【题型】解答题　【知识点】平面几何　【难度】medium
（2023·上海黄浦·一模）已知：如图，平行四边形$ABCD$中，点$M$、$N$分别在边$DC$、$BC$上，对角线$BD$分别交$AM$、$AN$于点$E$、$F$，且$DE:EF:BF = 1:2:1$。

(1) 求证：$MN \parallel BD$；

\vspace{0.2cm}

(2) 设$\overrightarrow{AM} = \vec{a}$，$\overrightarrow{AN} = \vec{b}$，请直接写出$\overrightarrow{BD}$关于$\vec{a}$、$\vec{b}$的分解式。
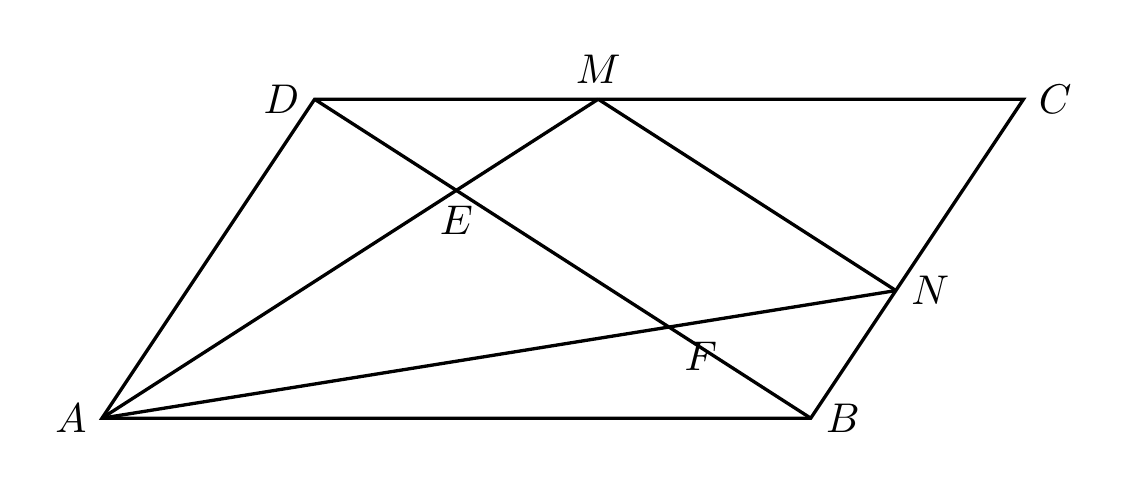
【解答】
\textbf{【答案】}
(1) 证明见解析；
(2) $\boldsymbol{\overrightarrow{BD} = \frac{3}{2}\vec{a} - \frac{3}{2}\vec{b}}$。

\vspace{0.3cm}

\textbf{【分析】}
(1) 由平行四边形的性质可得，$DM \parallel AB$，$BN \parallel AD$，$AB = CD$，$AD = BC$，进而得$\triangle DEM \backsim \triangle BEA$，$\triangle BFN \backsim \triangle DFA$，得$DM:DC = BN:BC = 1:3$，再证$\triangle MCN \backsim \triangle DCB$得$\angle CMN = \angle CDB$，从而即可得证；

(2) 由向量的差可知，$\overrightarrow{NM} = \overrightarrow{AM} - \overrightarrow{AN} = \vec{a} - \vec{b}$，再证$BD = \frac{3}{2}MN$，从而$\overrightarrow{BD} = \frac{3}{2}\vec{a} - \frac{3}{2}\vec{b}$。

\vspace{0.3cm}

\textbf{【详解】}
(1) 证明：$\because DE:EF:BF = 1:2:1$，
\[
\therefore DE:BE = 1:3,\quad BF:DF = 1:3
\]
$\because$ 四边形$ABCD$是平行四边形，
\[
\therefore DM \parallel AB,\ BN \parallel AD,\ AB = CD,\ AD = BC,
\]
\[
\therefore \triangle DEM \backsim \triangle BEA,\ \triangle BFN \backsim \triangle DFA,
\]
\[
\therefore DM:DC = DM:AB = DE:BE = 1:3,
\]
\[
BN:BC = BN:AD = BF:BD = 1:3,
\]
\[
\therefore DM:DC = BN:BC = 1:3,
\]
\[
\therefore CM:DC = CN:BC = 2:3,
\]
$\because \angle MCN = \angle DCB$，
\[
\therefore \triangle MCN \backsim \triangle DCB,
\]
\[
\therefore \angle CMN = \angle CDB,
\]
\[
\therefore MN \parallel BD;
\]

(2) 解：$\because \overrightarrow{AM} = \vec{a}$，$\overrightarrow{AN} = \vec{b}$，
\[
\therefore \overrightarrow{NM} = \overrightarrow{AM} - \overrightarrow{AN} = \vec{a} - \vec{b},
\]
由 (1) 知，$MN \parallel BD$，$\triangle MCN \backsim \triangle DCB$，$CM:DC = 2:3$，
\[
\therefore MN:BD = CM:DC = 2:3,
\]
\[
\therefore BD = \frac{3}{2}MN,
\]
\[
\therefore \overrightarrow{BD} = \frac{3}{2}\vec{a} - \frac{3}{2}\vec{b}.
\]

\vspace{0.3cm}

\textbf{【点睛】}
本题主要考查相似三角形的性质与判定，平行线分线段成比例，平面向量的计算等相关知识，熟练掌握相关知识是解题关键。